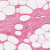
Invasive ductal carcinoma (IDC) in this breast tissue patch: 0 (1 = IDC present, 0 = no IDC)